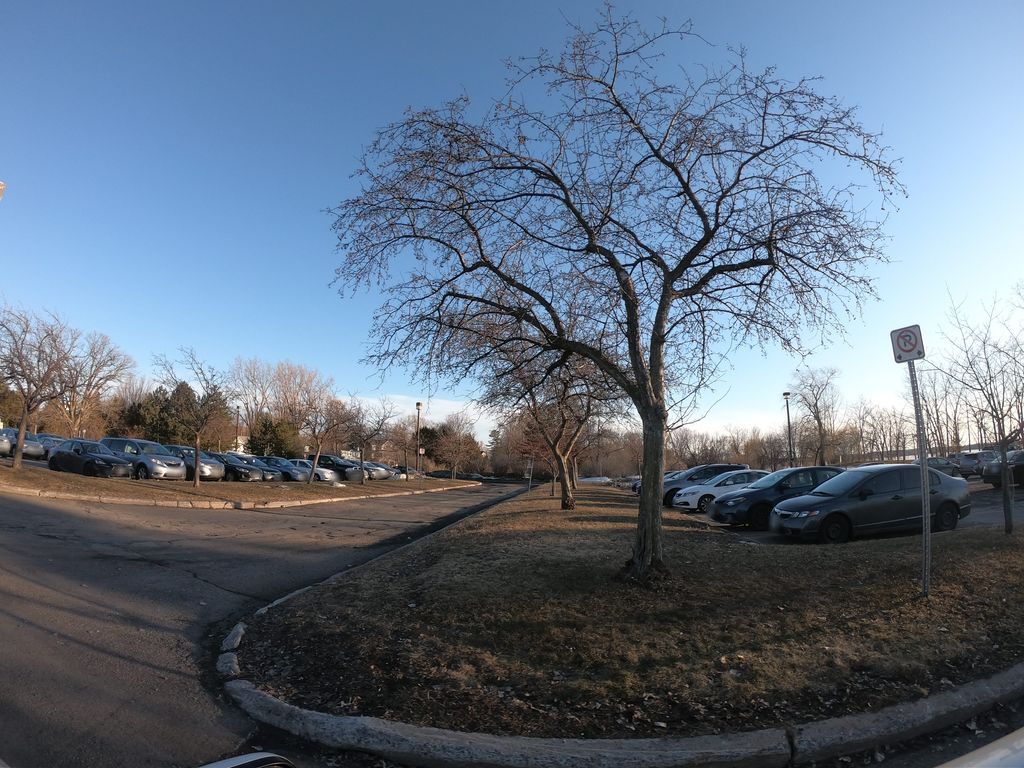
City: ottawa-gatineau